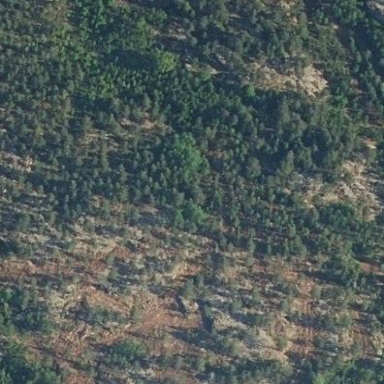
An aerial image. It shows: Landscape of bare rock.